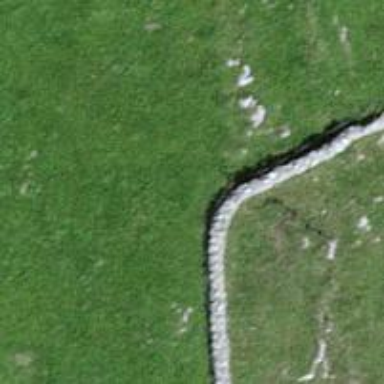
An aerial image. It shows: Wall barrier.